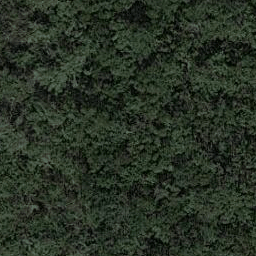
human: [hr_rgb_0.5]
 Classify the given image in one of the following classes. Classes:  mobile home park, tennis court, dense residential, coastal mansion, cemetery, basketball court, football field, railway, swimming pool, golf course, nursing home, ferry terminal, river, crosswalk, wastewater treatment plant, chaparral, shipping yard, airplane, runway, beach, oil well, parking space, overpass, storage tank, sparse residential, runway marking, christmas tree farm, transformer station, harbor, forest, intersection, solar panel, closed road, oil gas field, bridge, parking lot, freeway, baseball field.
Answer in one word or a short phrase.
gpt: forest